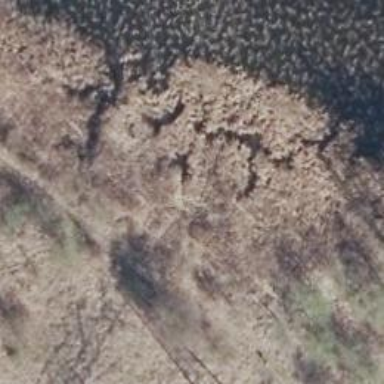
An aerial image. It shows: Swamp in wetland area.